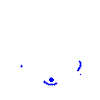
Particle: pion